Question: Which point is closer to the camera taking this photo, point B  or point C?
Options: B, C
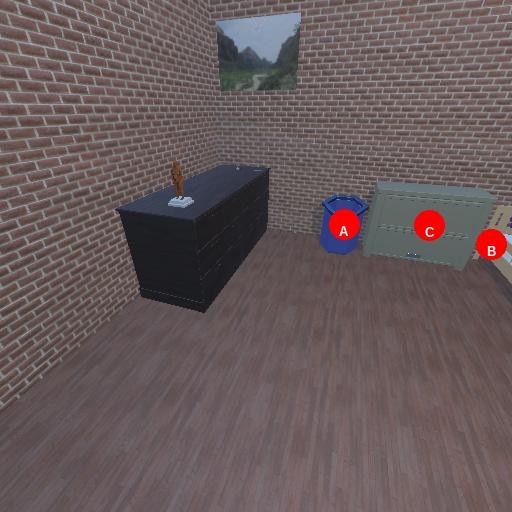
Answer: B